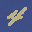
Label: 4